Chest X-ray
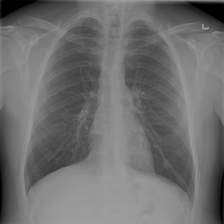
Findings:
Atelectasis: negative
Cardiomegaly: negative
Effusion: negative
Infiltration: negative
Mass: negative
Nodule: negative
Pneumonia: negative
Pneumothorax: negative
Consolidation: negative
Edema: negative
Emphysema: negative
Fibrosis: negative
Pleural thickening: negative
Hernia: negative